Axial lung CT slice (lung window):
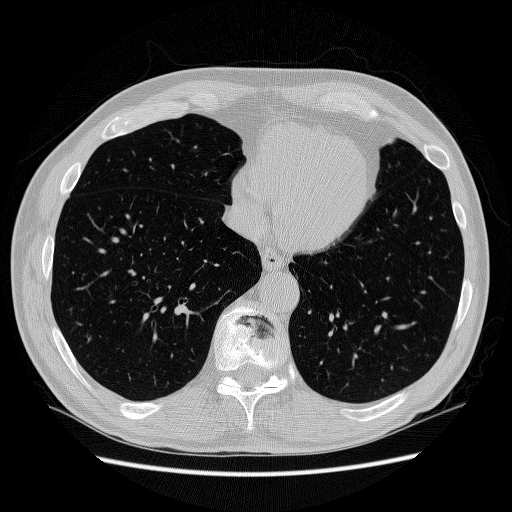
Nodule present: no